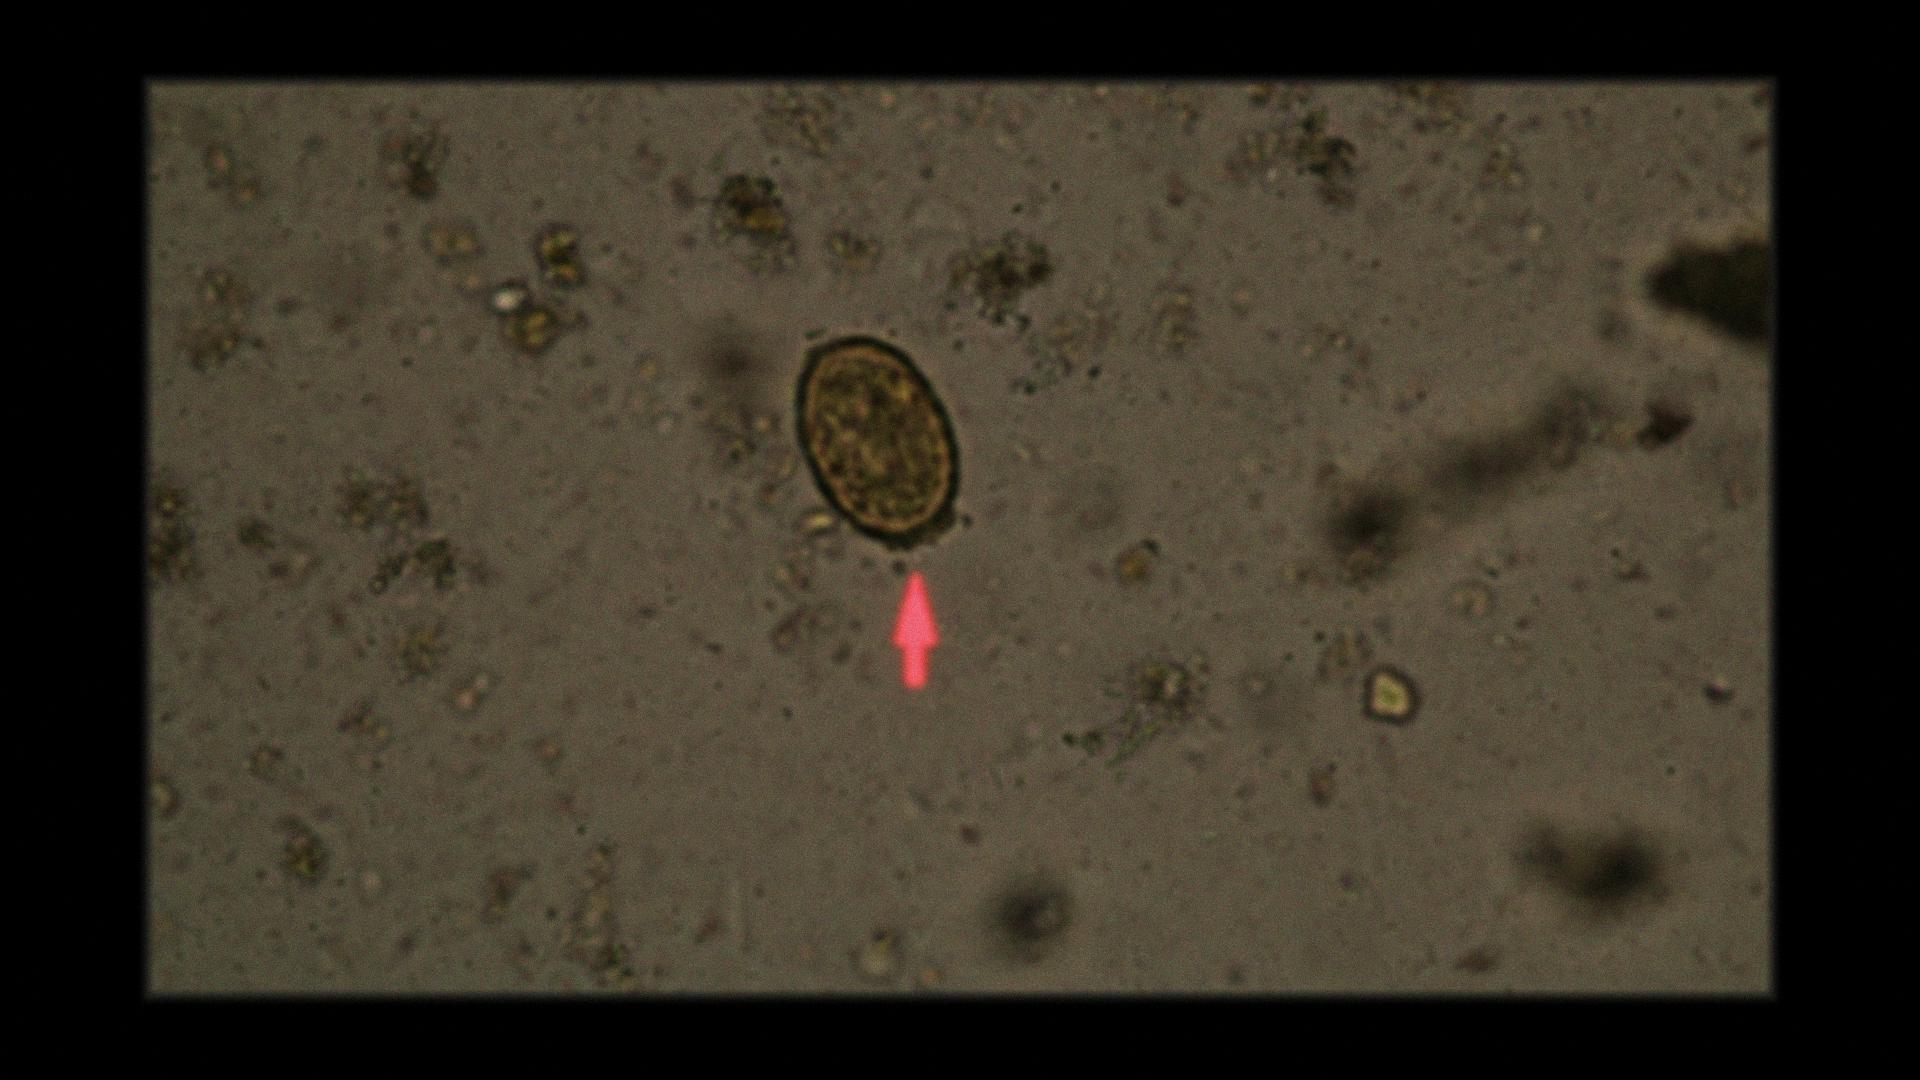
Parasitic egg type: Ascaris lumbricoides